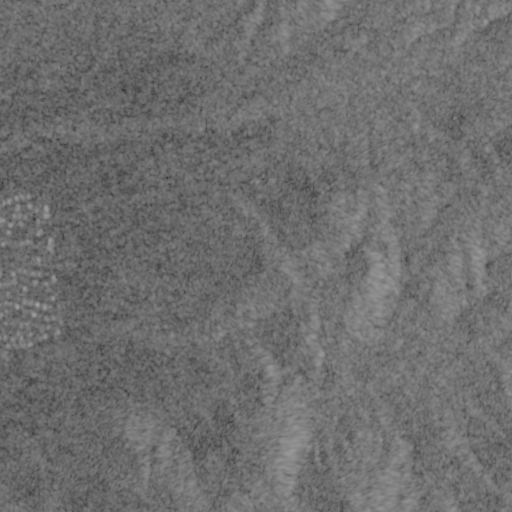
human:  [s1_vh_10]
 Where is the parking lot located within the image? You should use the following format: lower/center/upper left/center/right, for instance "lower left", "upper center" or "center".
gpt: The parking lot is located in the upper left of the image.
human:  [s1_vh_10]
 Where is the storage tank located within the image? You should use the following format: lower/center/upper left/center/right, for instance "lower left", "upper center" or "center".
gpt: The storage tank is located in the center left of the image.
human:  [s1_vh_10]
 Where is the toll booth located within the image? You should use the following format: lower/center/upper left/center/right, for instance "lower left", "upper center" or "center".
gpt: The toll booth is located in the center left of the image.
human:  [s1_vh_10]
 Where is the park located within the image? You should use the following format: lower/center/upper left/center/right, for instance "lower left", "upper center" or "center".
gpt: There is no park in the image.

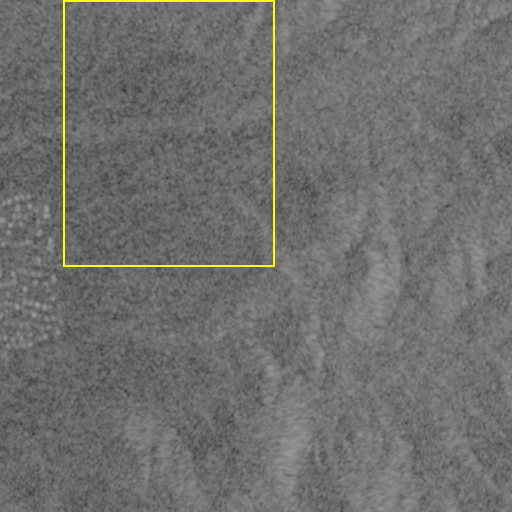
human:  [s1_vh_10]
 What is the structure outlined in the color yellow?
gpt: The structure outlined in yellow is a park.
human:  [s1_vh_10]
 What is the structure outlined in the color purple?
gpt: There is no purple outline.